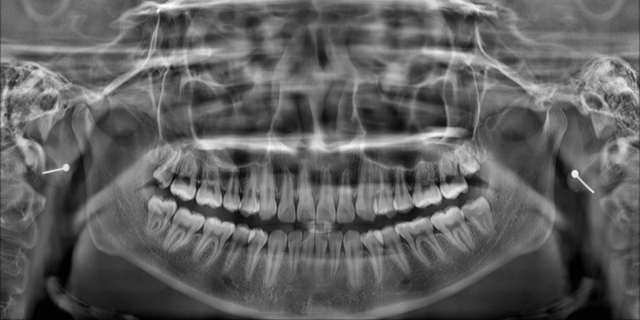
adult